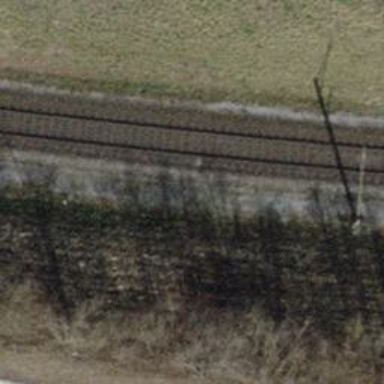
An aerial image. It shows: Single railway track with electrification through contact line.